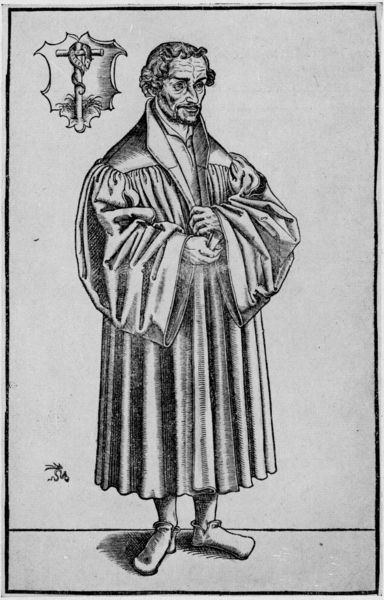
Titel: Bildnis des Philip Melanchthon
Künstler: Lucas d.J. Cranach
Institution: (Seriendruck)
Schlagwörter: mann, umhang, weiß, grau, mund, nase, ohr, schwarz, stirn, zeichnung, hochformat, rock, alt, bart, richter, schnurrbart, augen, falten, gesicht, kleidung, kragen, rahmen, stehen, ärmel, bild, bildnis, hände, portrait, porträt, signatur, boden, gewand, haare, kutte, mantel, stehend, locken, füße, holzschnitt, papier, schuhe, stab, grafik, graphik, rand, streng, robe, socken, faltenwurf, kinnbart, umriss, strümpfe, buch, kreuz, schlicht, druck, druckgraphik, lithographie, schwarzweiss, druckgrafik, radierung, stich, schwert, schlange, arzt, schuh, stift, rolle, pergament, wappen, pantoffel, runzeln, mittelalter, gelehrter, ganzkörperporträt, wichtig, dürer, siegel, kupferstich, pantoffeln, doktor, kelidung, mediziner, mittig, reformation, humanist, heraldik, philipp, schaube, melanchthon, reformator, schwarzert, theologe, wappenschild, melanchton, mannn, äskulapstab, ganzkörperportrait, vollportrait, bekann, taddeus, beildnis, medikus, populär, fenumhang, mediziener, lutherfreund